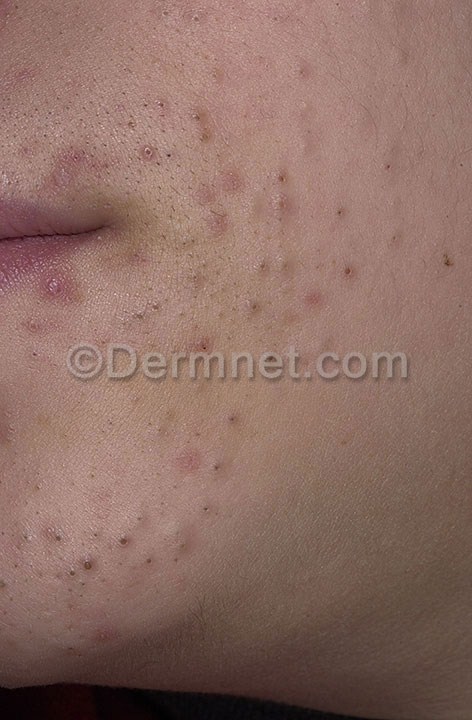
Disease: Acne and Rosacea Photos